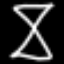
Label: hourglass